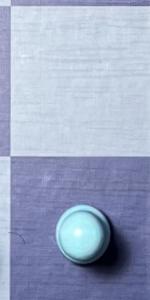
Label: Pawn_White